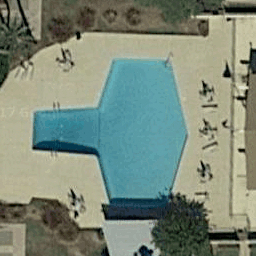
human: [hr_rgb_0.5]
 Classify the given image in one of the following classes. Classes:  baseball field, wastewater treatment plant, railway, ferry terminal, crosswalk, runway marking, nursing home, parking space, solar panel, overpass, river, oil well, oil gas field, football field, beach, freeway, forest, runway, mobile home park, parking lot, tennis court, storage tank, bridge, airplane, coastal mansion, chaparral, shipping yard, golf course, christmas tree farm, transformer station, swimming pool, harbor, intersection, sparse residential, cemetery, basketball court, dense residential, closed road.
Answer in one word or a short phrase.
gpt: swimming pool